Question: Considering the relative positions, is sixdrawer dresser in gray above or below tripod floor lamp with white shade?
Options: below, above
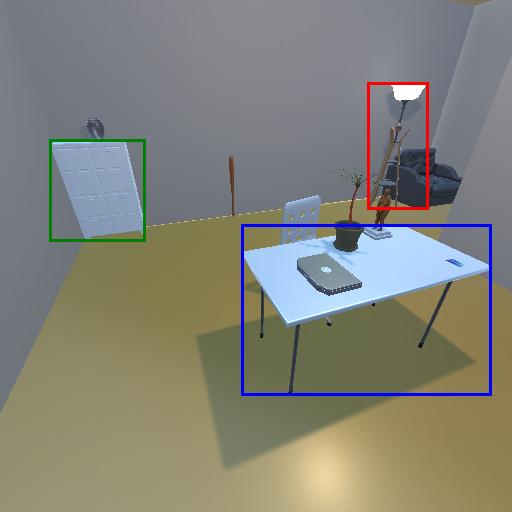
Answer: below